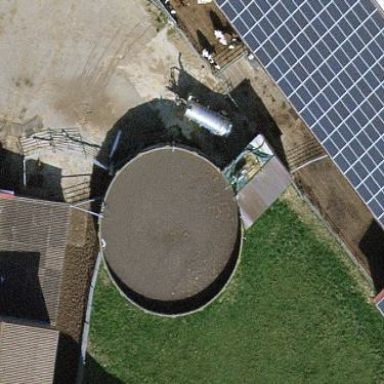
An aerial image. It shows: Storage tank which is man-made.